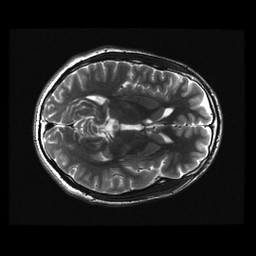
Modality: T2w
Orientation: axial
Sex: male
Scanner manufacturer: ge
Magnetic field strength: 3 T
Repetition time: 5 s
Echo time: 0.101 s